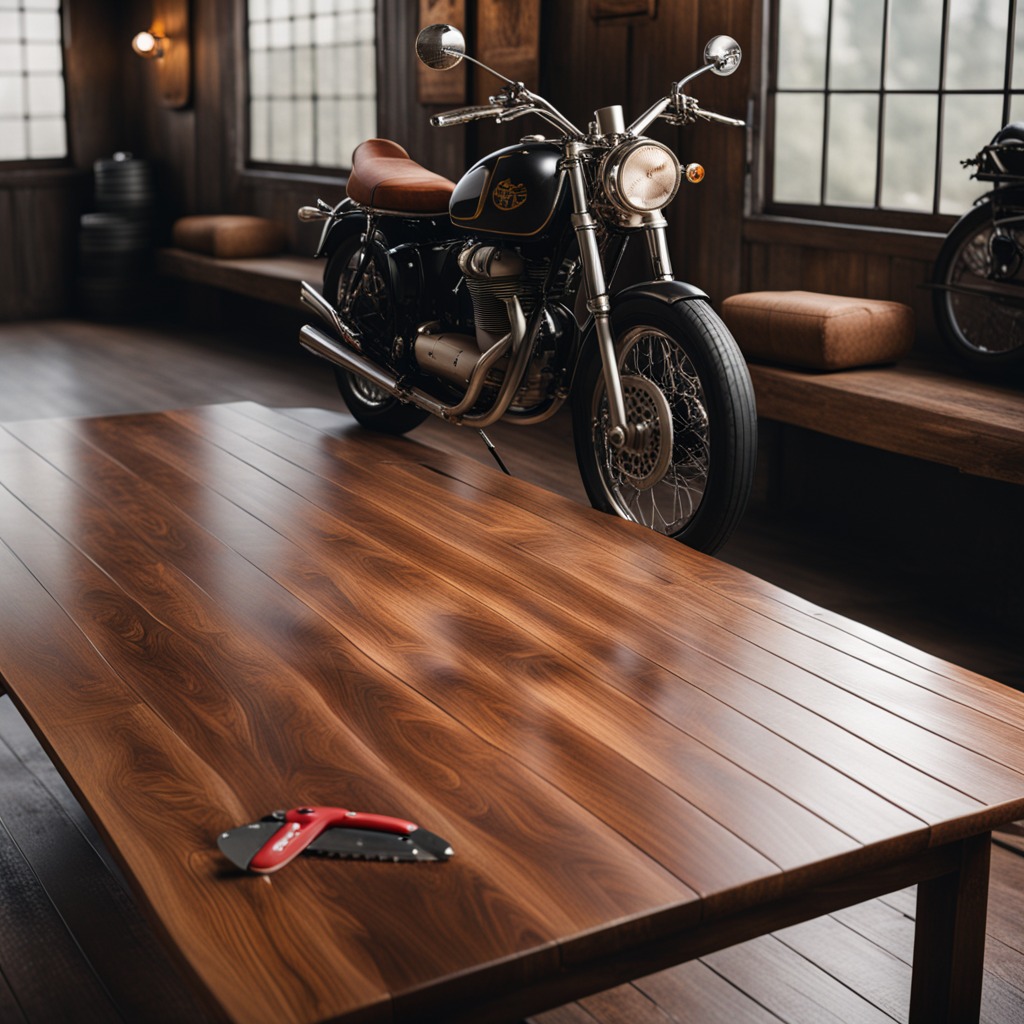
A utility knife is lying on the oil-spilled wooden table in a vintage motorcycle garage.